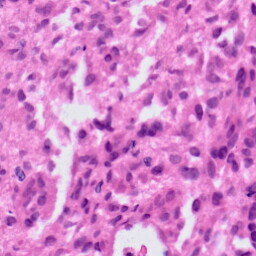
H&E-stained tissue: Skin